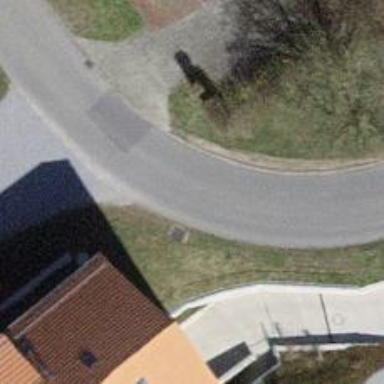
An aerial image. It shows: Asphalt residential road with opposite cycleway.